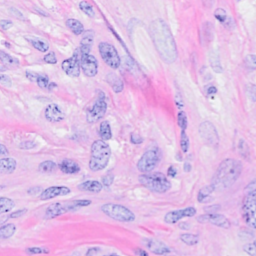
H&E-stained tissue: Breast